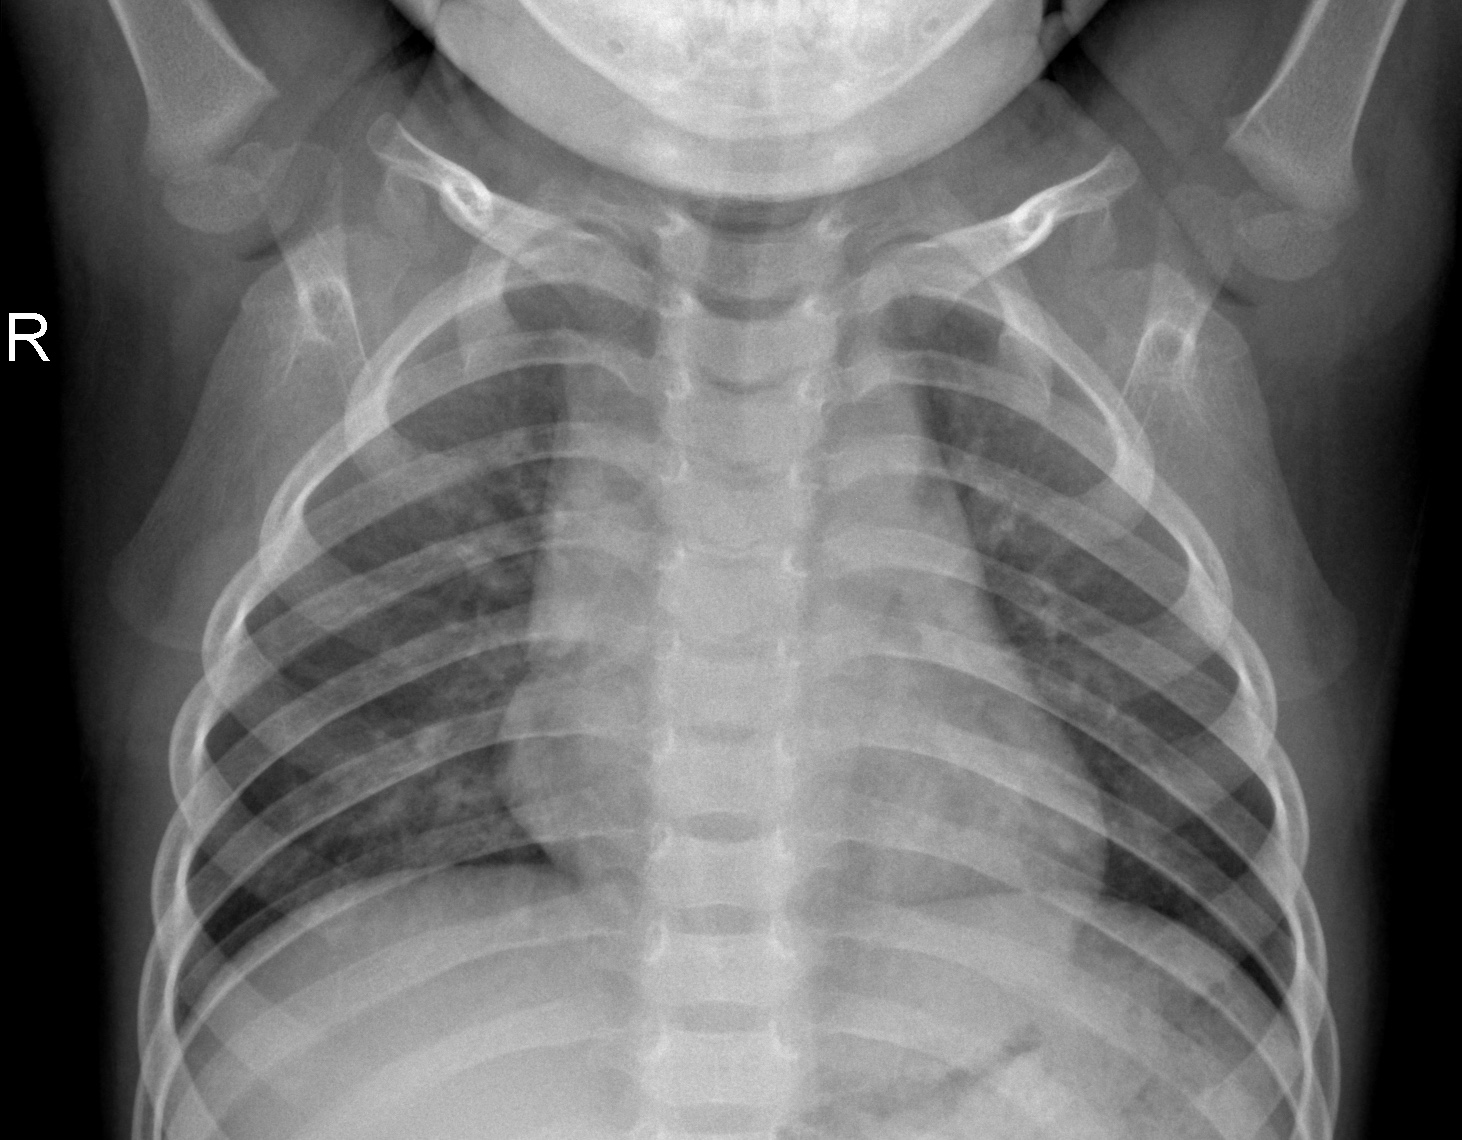
Diagnosis: NORMAL